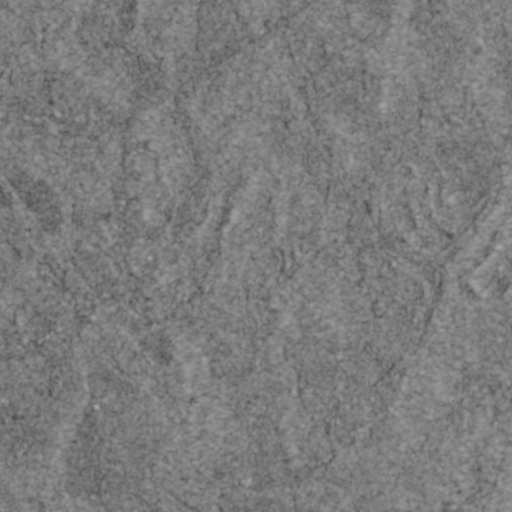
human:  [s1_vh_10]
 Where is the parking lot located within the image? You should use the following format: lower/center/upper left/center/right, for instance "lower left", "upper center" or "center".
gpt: The parking lot is located in the lower left of the image.
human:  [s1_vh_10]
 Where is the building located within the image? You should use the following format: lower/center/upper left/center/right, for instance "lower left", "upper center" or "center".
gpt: The building is located in the center left of the image.
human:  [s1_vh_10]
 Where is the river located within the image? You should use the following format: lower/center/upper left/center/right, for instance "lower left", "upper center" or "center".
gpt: The river is located in the upper left of the image.
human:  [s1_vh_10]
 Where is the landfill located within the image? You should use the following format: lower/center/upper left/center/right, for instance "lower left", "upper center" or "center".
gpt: There is no landfill in the image.

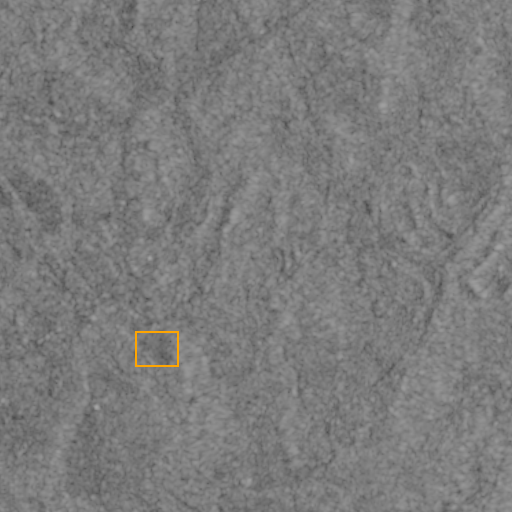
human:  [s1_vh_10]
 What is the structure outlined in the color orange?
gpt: The structure outlined in orange is a park.
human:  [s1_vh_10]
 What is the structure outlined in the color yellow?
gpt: There is no yellow outline.